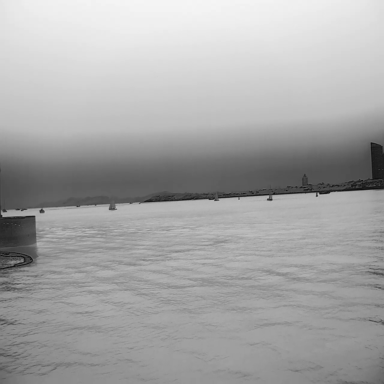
There is a container_ship in the infrared image.